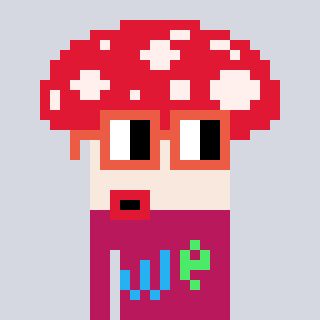
a pixel art character with square orange glasses, a mushroom-shaped head and a darkpink-colored body on a cool background